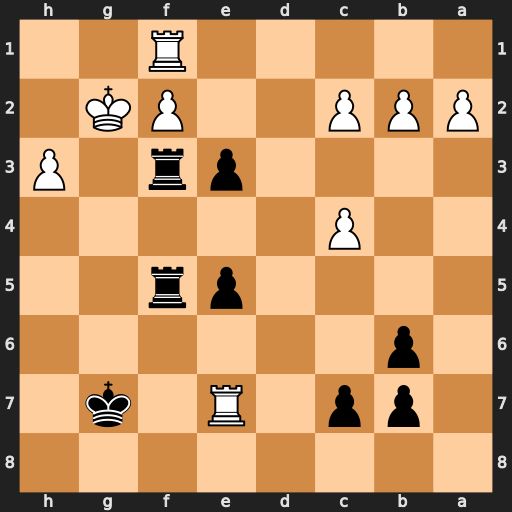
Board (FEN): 8/1pp1R1k1/1p6/4pr2/2P5/4pr1P/PPP2PK1/5R2
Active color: b
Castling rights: -
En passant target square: -
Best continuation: Kf6 Re8 Rxf2+ Rxf2 Rxf2+